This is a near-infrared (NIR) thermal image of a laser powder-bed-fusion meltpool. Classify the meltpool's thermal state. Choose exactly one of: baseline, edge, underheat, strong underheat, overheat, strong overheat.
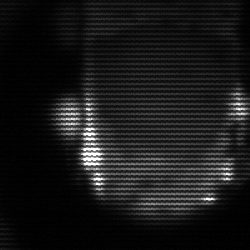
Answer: baseline